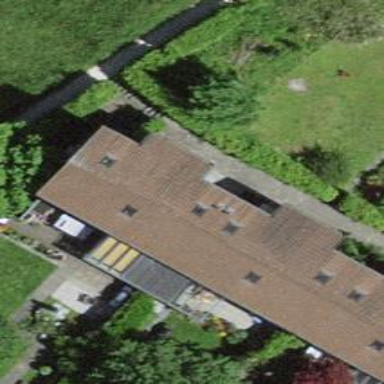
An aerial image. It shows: Terrace building.